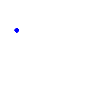
Particle: pion